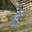
Label: 1